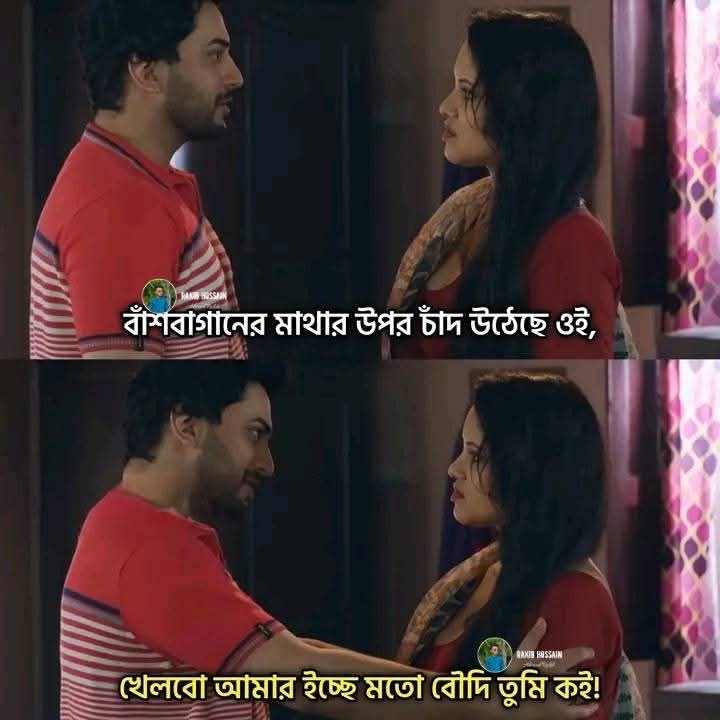
Text: বাঁশবাগানের মাথার উপর চাঁদ উঠেছে ওই,
খেলবো আমার ইচ্ছে মতো বৌদি তুমি কই!
Label: Hate
Hate category: Personal Offence
Targeted group: Individual